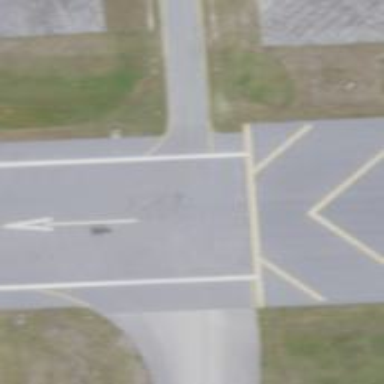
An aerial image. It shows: View of taxiway at the airport.